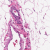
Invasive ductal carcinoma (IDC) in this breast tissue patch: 0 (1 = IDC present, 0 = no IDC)